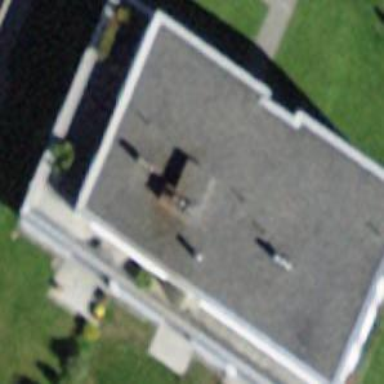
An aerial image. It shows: Flat-roofed building.